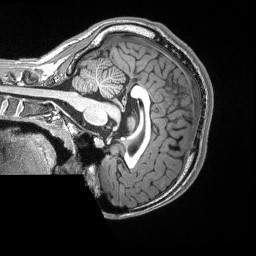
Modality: T1w
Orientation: sagittal
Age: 15
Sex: male